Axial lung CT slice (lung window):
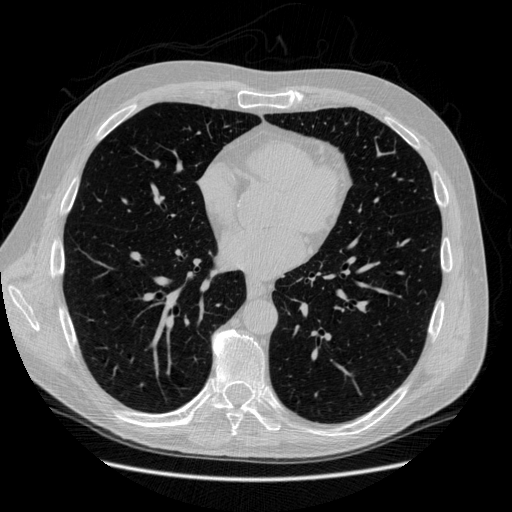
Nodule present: no